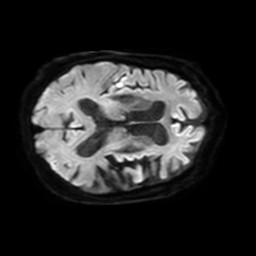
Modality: TRACE
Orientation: axial
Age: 82
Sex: male
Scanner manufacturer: philips
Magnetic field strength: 3 T
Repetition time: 3.334 s
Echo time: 0.076 s